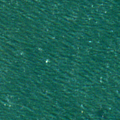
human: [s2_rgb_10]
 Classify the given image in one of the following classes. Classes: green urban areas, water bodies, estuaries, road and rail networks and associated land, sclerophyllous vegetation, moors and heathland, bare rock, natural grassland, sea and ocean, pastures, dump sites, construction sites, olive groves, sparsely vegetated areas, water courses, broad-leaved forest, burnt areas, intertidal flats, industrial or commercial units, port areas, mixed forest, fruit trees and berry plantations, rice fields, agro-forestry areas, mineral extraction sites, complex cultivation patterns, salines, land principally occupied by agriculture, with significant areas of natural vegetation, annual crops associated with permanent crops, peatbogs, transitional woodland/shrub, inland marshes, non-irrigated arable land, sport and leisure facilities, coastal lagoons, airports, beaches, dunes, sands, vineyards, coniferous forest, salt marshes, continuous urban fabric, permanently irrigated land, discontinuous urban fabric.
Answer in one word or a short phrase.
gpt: sea and ocean